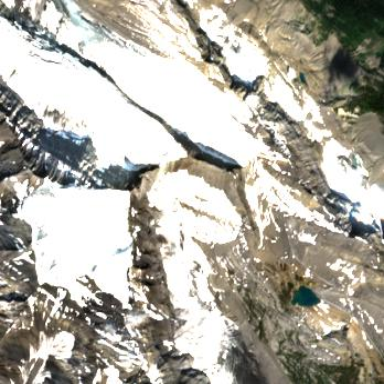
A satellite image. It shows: Majestic glacier in the distance.